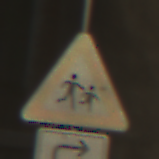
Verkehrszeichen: KinderLinks
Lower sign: RichtungsangabeDurchPfeile5
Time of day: Midday
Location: Outdoor (Urban)
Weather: Clear
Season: NotSpecified
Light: Natural